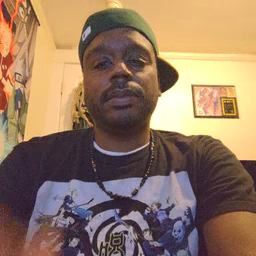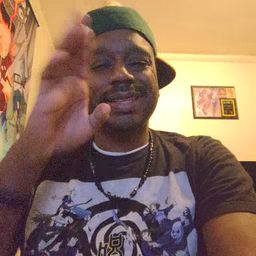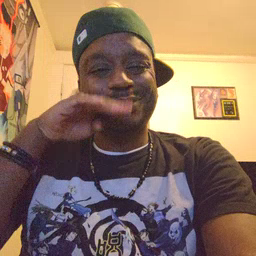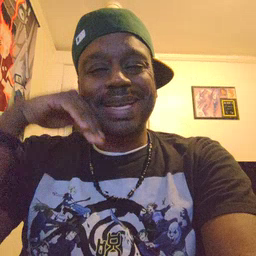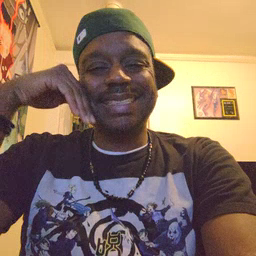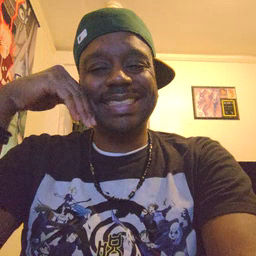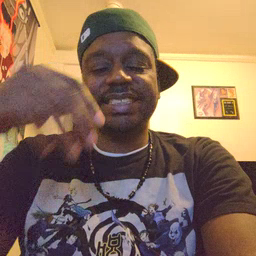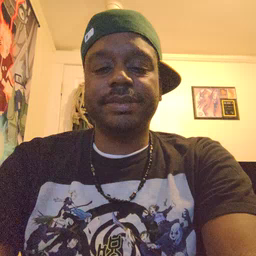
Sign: smile